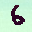
Label: 6